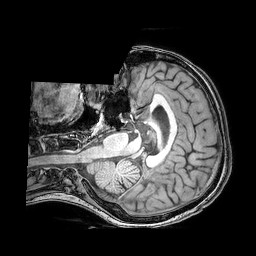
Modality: T1w
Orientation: axial
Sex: female
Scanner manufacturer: philips
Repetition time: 0.008173 s
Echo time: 0.00374 s